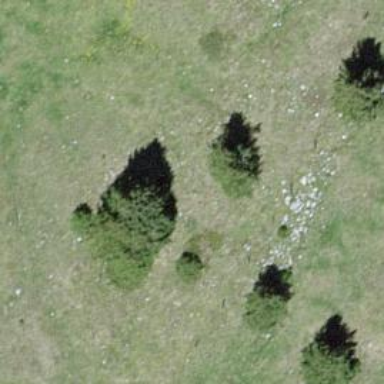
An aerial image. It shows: Needle-leaved tree in natural setting.